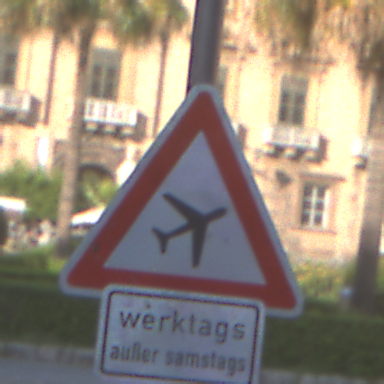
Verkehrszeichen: FlugbetriebLinks
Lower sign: ZeitangabenMitBeschraenkungAufWochentage7
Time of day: SunriseSunset
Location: Outdoor (Urban)
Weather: PartlyCloudy
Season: NotSpecified
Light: Natural